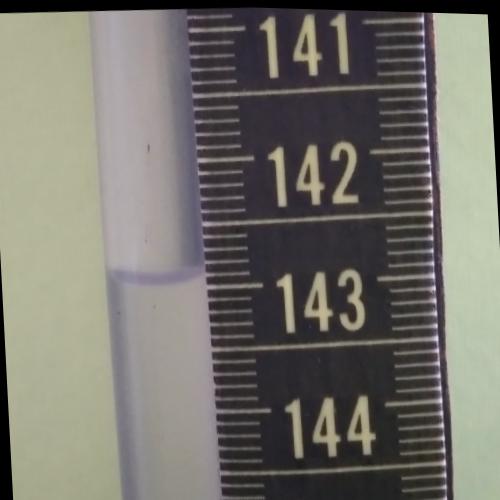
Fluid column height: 142.9 cm